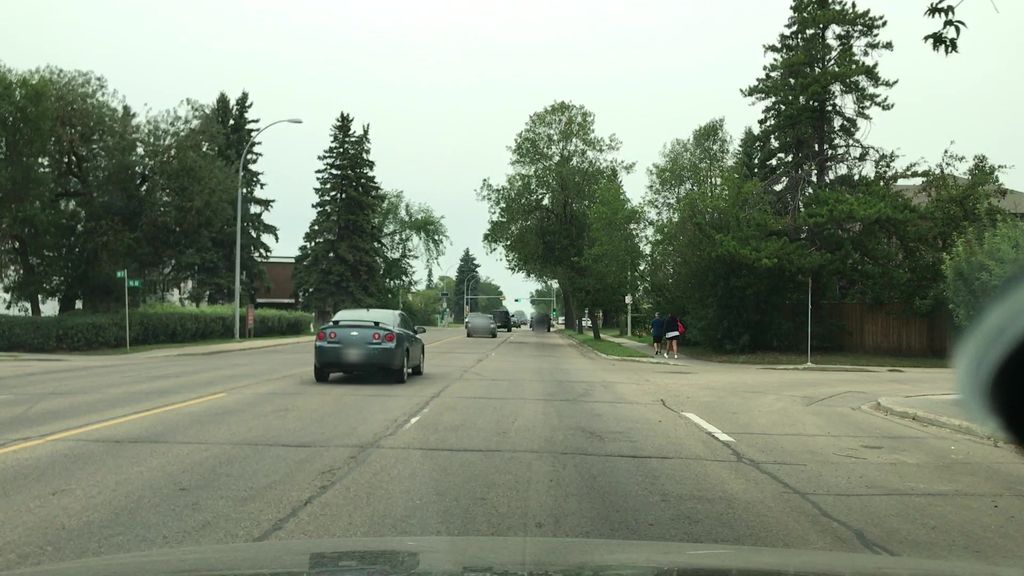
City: edmonton